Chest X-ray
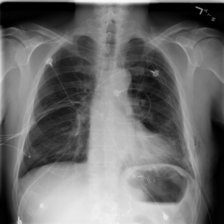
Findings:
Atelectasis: positive
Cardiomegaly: negative
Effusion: negative
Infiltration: negative
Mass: negative
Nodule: negative
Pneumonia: negative
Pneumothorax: negative
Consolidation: negative
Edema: negative
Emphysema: positive
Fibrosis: negative
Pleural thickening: negative
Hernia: negative